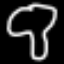
Label: mushroom